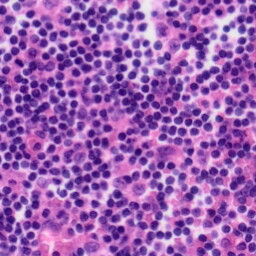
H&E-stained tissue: Tonsil